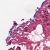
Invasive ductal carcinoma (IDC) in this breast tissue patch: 0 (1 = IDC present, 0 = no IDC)